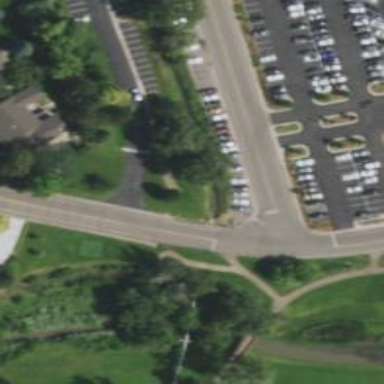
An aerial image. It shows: Path designated as golf cart path.